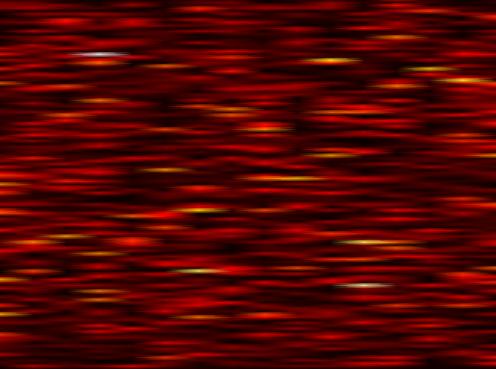
Label: OFDM